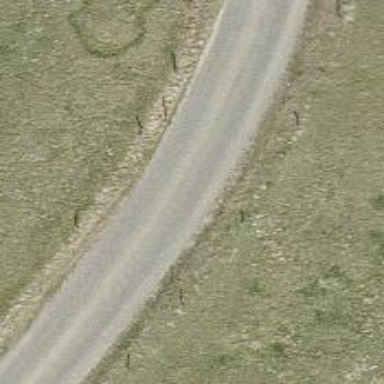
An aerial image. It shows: Unclassified road.